Question: I generated the below query for php using PHP-MYADMIN,
My question is how to print the 30 rows it generates? when i use "see quote" it just errors out.
i am trying to echo the rows with search term and count in < div >< /div > tags each in its own.
1. Facebook 38 searches
2. Another Feed 25 searches
3. Timeline 18 searches
and so on to row 30.
---
> $result=mysql_query($sql)
---
'''
$sql = 'SELECT COUNT(*) AS 'Rows', 'search', SUM(searched) FROM 'af_timeline_search' GROUP BY 'search' ORDER BY SUM(searched) DESC LIMIT 0, 30 ';
'''
---
'''
/* top searches */
$sqlthis = mysql_query('SELECT COUNT(*) AS 'Rows', 'search' FROM 'af_timeline_search' GROUP BY 'search' ORDER BY 'Rows' DESC');
$num=mysql_num_rows($sqlthis);
$arrS = mysql_fetch_array($sqlthis);
$i=0;
while ($i < $num){
echo 'Search '.$arrS[$i].'';
$i++;
}
'''
---
Screen Shot of Query in PHPmyadmin.

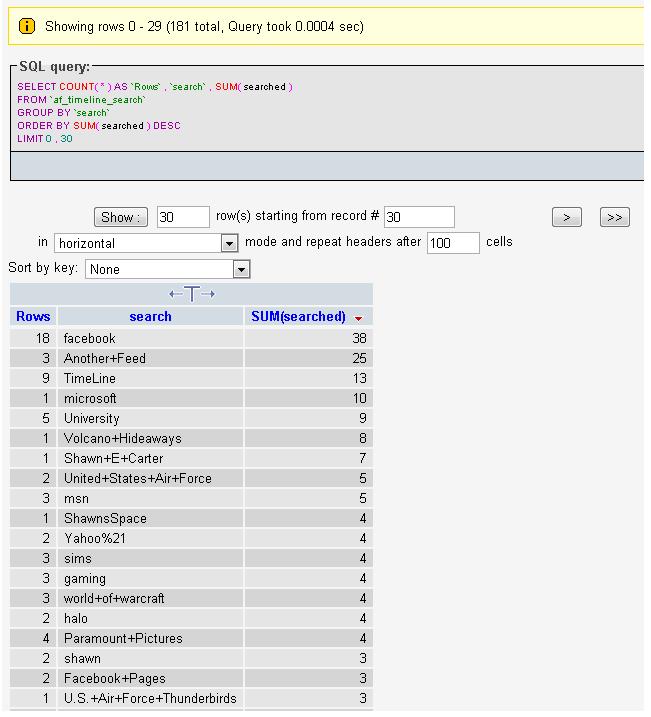
Answer: I have found the solution to this. Thank you all for your guidance. :-) "you all rock"
---
'''
$sql = "SELECT COUNT(*) AS Rows, search, SUM(searched) FROM anotherfeed.af_timeline_search GROUP BY search ORDER BY SUM(searched) DESC";
$result=mysql_query($sql) or die ('Error! yo.');
$row = mysql_fetch_array($result);
echo '<pre>';
print_r($row);
echo '</pre>';
'''
---
'''
/* top searches with loop */
$sql = "SELECT COUNT(*) AS Rows, search, SUM(searched) FROM anotherfeed.af_timeline_search GROUP BY search ORDER BY SUM(searched) DESC LIMIT 0, 20";
$result=mysql_query($sql) or die ('Error! yo.');
while($row = mysql_fetch_array($result))
{
echo ' (';
echo urldecode($row['search']) . " " . $row['SUM(searched)'] . "";
echo ') ';
}
'''
---
I am able to print the array, hopefully i can get the loop down with a while statement. Feel free to add a loop if you have or know one that is better... Thank You.